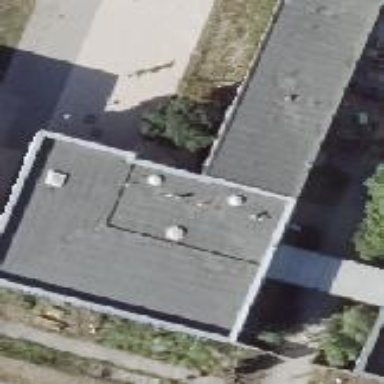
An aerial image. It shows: School building.